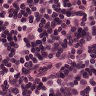
Metastatic tissue present: no